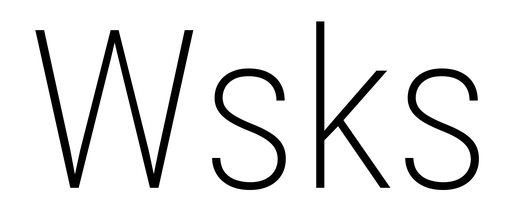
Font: Roboto_Condensed_ExtraLight